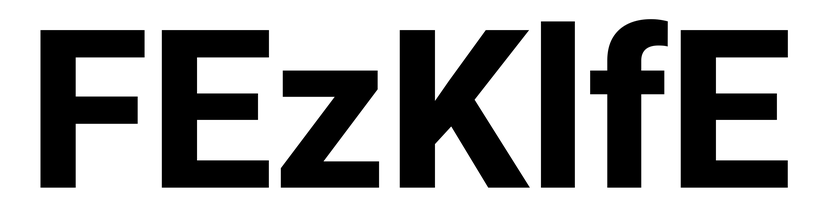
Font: Roboto_ExtraBold